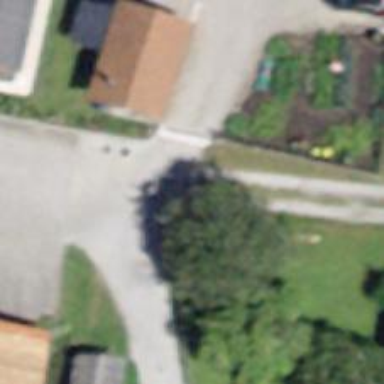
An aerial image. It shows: Unpaved driveway used as service road.